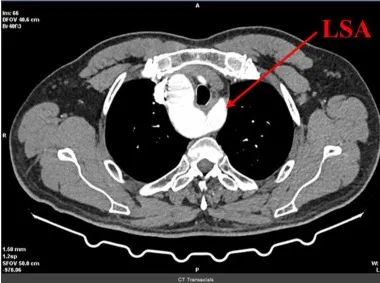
Preoperative 3D-CT reconstruction. Shows the opening of the left subclavian artery.
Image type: radiology (ct)